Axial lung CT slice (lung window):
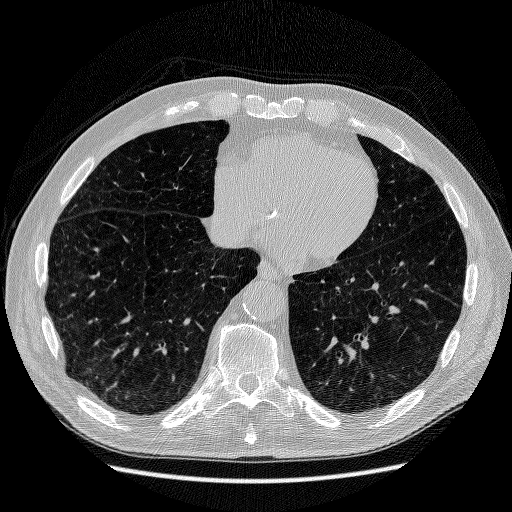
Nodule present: no